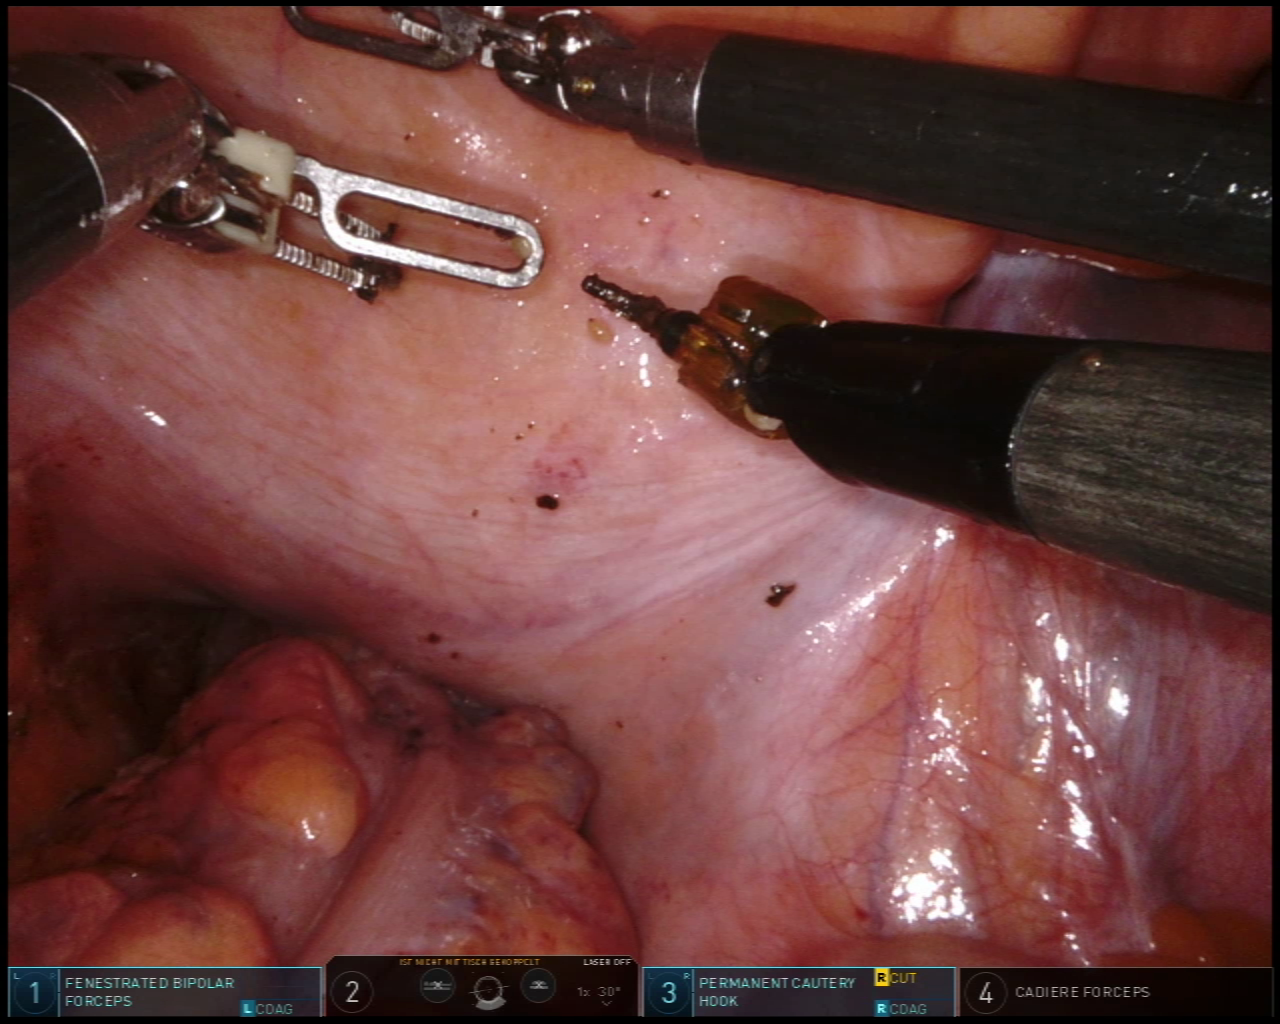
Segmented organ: colon
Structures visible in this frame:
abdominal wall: yes
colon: yes
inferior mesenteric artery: no
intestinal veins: no
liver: no
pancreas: no
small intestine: no
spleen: no
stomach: no
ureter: no
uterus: no
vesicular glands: no